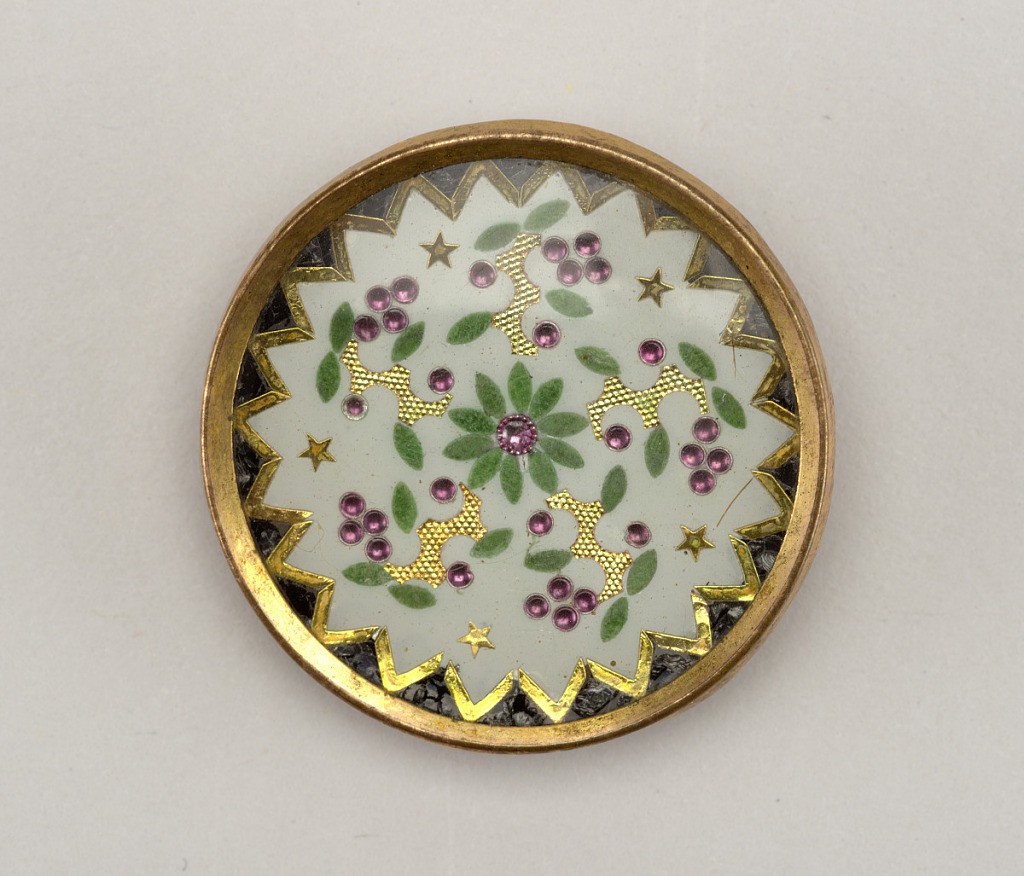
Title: Button
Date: late 18th–early 19th century
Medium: Metallic foils, painted paper, metal, glass
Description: Component -b is on card 67